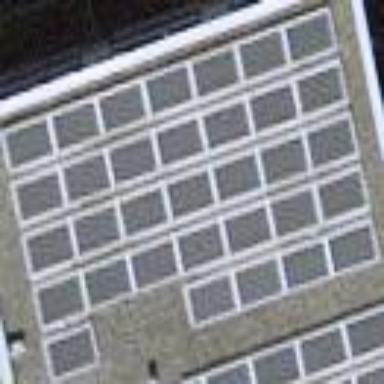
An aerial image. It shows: Solar power generator using photovoltaic panels.